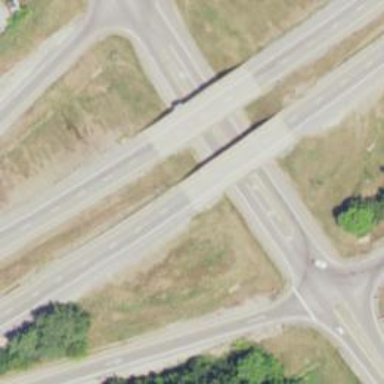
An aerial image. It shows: Bridge crossing over expressway trunk road.